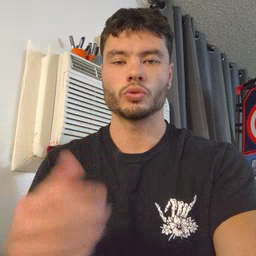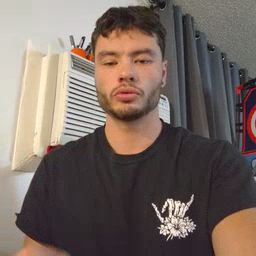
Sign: thankyou